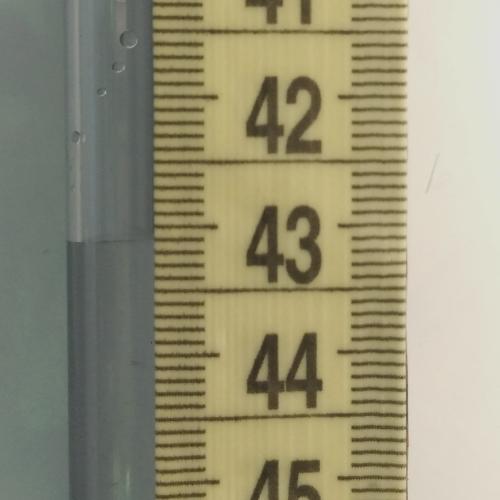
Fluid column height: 43.1 cm